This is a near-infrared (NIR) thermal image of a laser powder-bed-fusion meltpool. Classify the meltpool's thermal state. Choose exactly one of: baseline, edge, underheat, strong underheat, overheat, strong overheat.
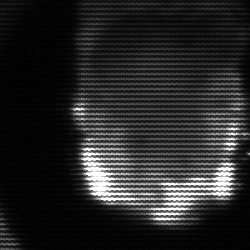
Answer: baseline